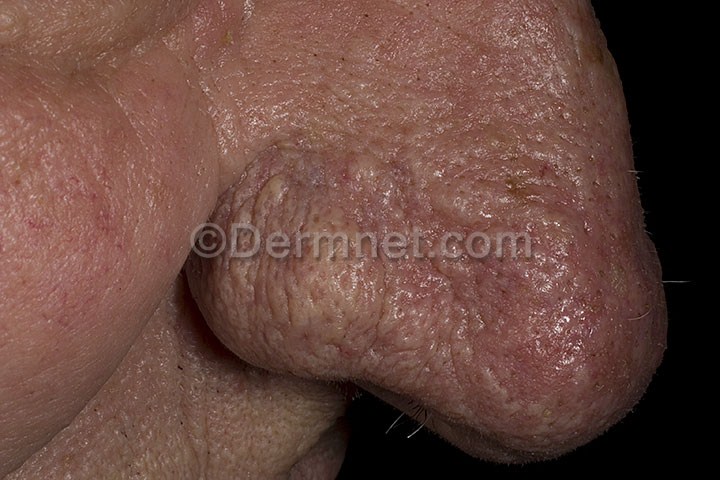
Disease: Acne and Rosacea Photos